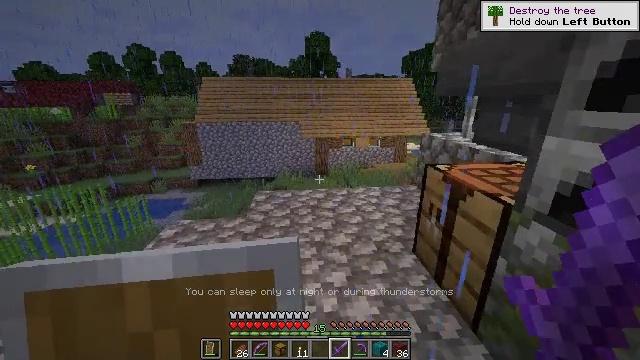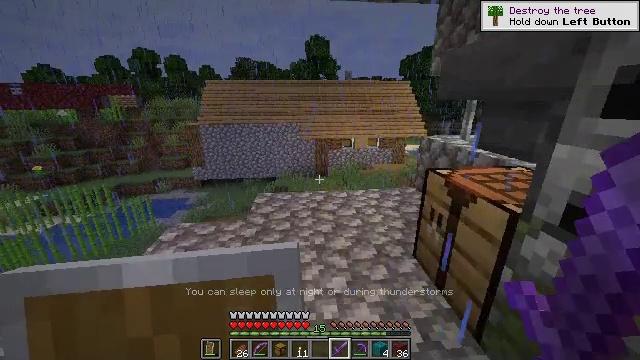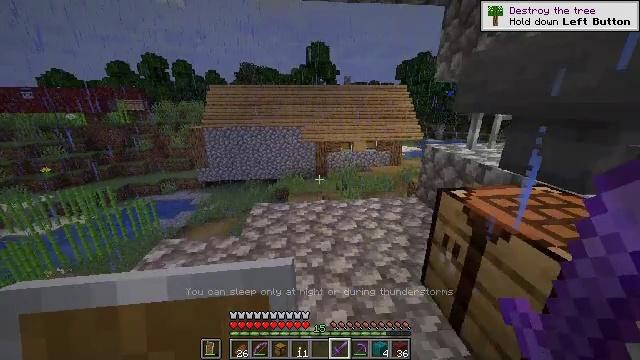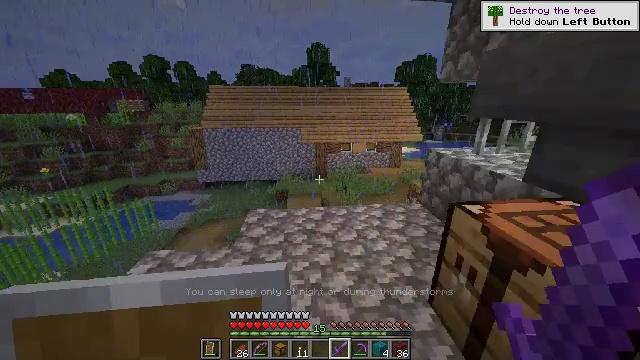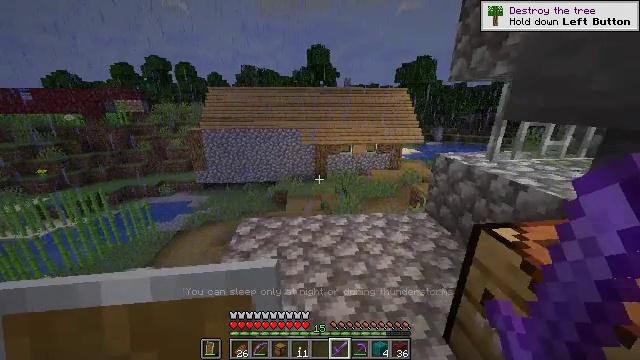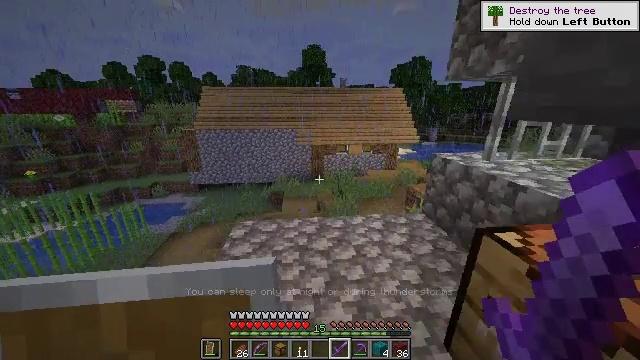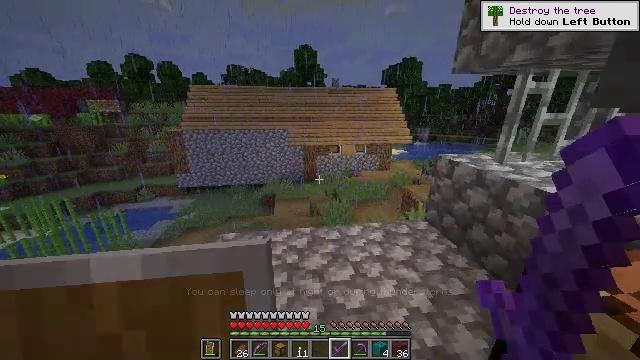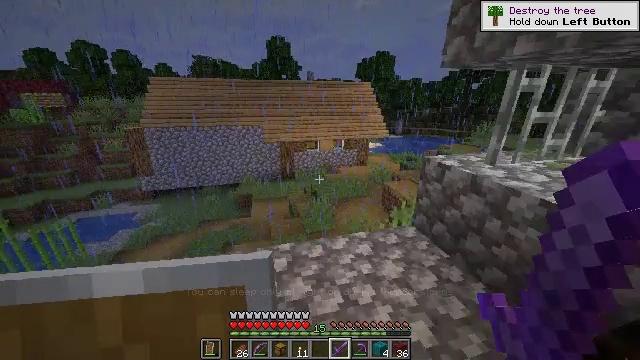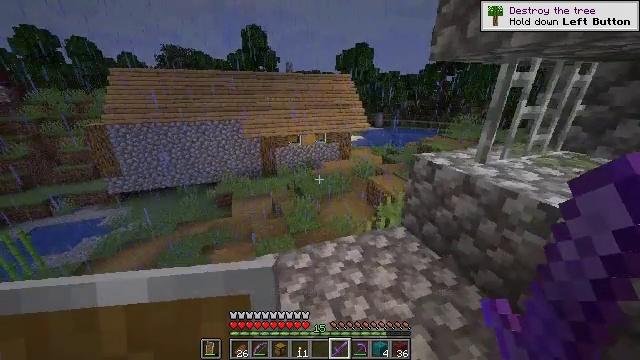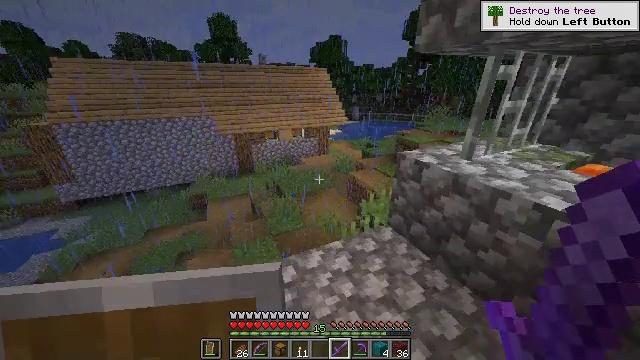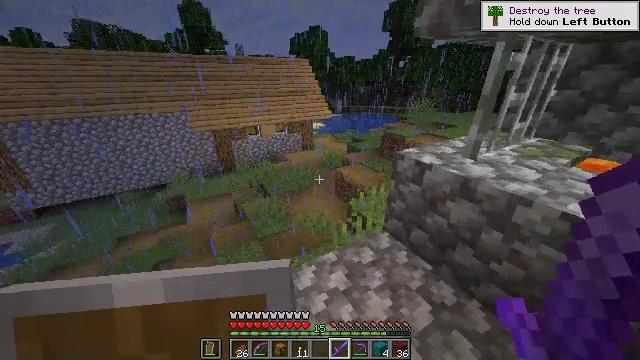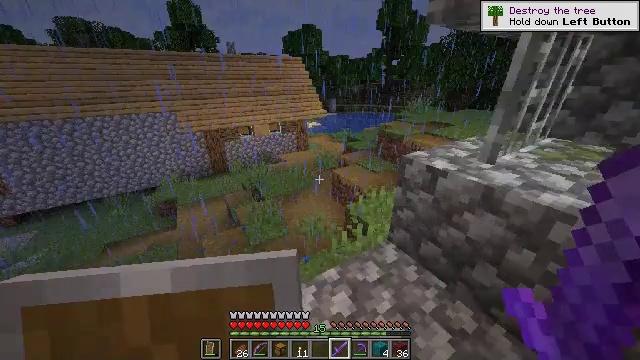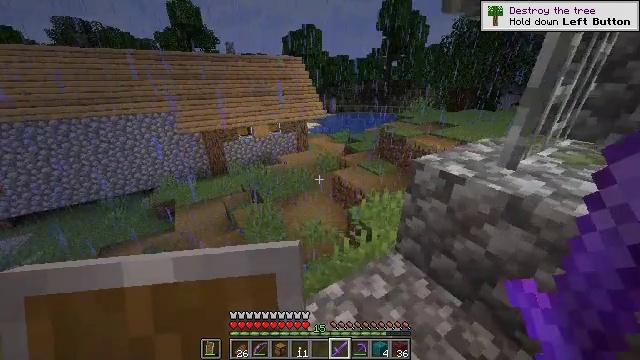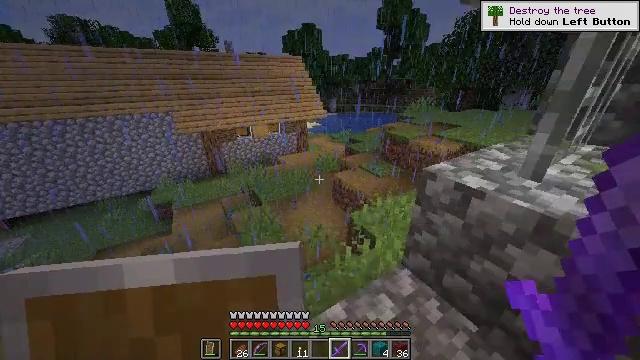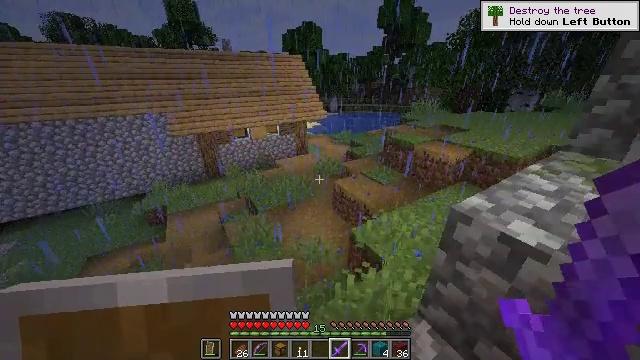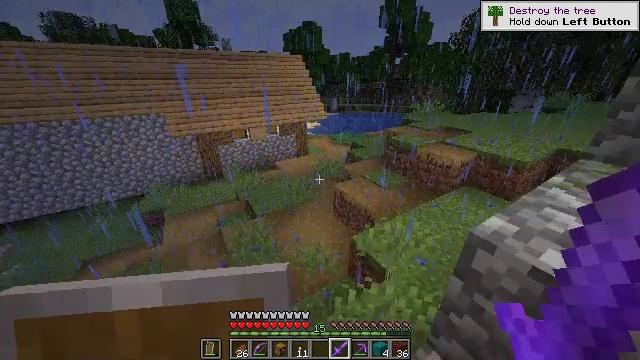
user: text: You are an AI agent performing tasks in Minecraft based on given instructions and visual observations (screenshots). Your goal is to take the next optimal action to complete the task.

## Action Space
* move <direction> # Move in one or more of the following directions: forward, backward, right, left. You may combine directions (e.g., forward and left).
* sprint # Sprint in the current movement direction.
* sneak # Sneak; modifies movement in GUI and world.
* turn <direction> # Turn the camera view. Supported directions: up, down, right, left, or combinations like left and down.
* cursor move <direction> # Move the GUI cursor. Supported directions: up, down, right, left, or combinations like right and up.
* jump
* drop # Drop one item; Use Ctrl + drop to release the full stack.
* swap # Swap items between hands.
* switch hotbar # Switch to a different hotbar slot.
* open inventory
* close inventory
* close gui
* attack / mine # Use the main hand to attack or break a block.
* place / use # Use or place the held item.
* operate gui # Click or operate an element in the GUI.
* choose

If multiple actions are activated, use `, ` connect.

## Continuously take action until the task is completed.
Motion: motion action
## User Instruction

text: Get an ender eye by combining ender pearl and blaze powder in the crafting table.
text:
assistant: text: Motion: move forward
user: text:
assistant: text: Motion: move forward
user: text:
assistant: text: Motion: move forward
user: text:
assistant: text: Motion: move forward
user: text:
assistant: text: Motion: move forward, turn right
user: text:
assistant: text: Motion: move forward, turn right
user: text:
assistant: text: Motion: move forward, turn right and down
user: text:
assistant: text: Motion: move forward, turn right and down
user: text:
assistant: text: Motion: move forward, turn right and down
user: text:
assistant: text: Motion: move forward, turn right and down
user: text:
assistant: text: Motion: move forward, turn right
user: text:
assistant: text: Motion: move forward
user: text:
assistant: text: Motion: move forward
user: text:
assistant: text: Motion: move forward
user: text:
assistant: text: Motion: move forward
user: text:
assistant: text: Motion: move forward, turn left
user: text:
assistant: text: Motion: move forward, turn left
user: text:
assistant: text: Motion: move forward, turn left
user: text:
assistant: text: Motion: move forward, turn left
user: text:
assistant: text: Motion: move forward, turn left
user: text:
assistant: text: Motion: move forward, turn left and up
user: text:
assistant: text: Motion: move forward, turn up
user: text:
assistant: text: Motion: move forward, turn right
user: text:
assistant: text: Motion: move forward, turn right
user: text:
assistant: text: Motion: move forward, turn left
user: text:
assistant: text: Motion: move forward, turn left and down
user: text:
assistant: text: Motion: move forward
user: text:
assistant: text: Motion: move forward and move right, turn left
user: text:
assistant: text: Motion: move forward and move right, turn left
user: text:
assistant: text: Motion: move forward and move right, turn left